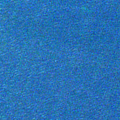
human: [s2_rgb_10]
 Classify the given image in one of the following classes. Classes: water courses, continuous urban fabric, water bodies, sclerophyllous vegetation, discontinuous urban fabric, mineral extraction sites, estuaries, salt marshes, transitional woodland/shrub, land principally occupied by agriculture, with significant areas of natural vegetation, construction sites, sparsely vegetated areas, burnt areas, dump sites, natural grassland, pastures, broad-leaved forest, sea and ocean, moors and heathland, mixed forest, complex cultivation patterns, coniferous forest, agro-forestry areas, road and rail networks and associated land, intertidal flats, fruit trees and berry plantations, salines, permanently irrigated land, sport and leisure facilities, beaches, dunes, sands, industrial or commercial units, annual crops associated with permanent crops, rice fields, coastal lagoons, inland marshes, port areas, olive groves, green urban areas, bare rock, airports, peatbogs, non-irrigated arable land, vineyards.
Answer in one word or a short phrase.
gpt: sea and ocean